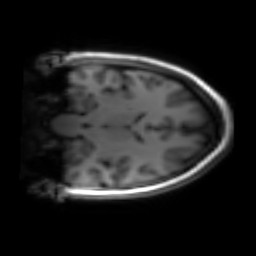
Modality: inplaneT1
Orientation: coronal
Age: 28
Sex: female
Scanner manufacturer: siemens
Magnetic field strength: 3 T
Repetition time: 1.2 s
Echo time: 0.00251 s